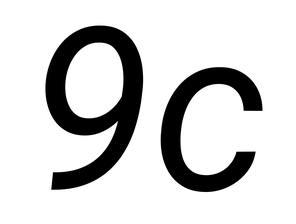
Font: Roboto-Italic_Italic